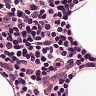
Metastatic tissue present: no